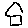
Label: house